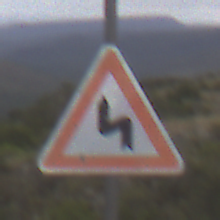
Verkehrszeichen: DoppelkurveZunaechstLinks
Umgebung: Outdoor, Nature
Tageszeit: Midday
Wetter: Overcast
Licht: Natural
Jahreszeit: NotSpecified
Kontrast: LowContrast